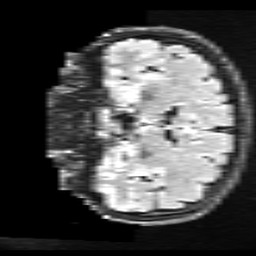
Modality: FLAIR
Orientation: coronal
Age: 32
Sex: male
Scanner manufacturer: ge
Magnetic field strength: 3 T
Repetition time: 11 s
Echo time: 0.1497 s